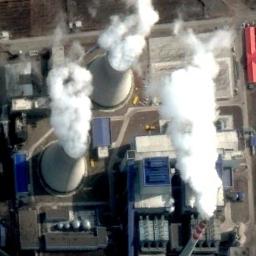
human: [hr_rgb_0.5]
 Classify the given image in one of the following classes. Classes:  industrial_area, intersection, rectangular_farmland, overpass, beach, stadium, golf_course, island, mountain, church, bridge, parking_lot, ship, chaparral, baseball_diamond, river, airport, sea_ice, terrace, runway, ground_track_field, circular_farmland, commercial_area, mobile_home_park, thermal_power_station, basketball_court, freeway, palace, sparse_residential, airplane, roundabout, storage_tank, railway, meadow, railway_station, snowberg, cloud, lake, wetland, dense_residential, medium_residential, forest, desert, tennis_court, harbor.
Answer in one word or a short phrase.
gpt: thermal_power_station